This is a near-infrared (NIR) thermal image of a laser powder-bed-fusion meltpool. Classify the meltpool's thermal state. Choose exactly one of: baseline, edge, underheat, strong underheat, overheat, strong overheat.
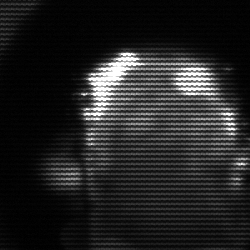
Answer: baseline